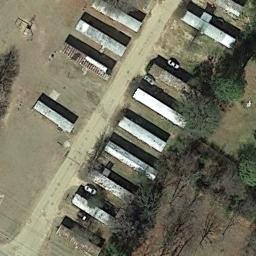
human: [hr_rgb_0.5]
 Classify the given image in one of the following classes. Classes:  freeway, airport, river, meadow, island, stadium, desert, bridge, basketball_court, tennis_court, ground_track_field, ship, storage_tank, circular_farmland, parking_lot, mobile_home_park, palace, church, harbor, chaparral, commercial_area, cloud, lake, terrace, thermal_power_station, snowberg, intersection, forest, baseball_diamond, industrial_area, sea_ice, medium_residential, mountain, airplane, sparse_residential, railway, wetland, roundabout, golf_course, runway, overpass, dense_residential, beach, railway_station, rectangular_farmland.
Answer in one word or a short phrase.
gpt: mobile_home_park